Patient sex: M
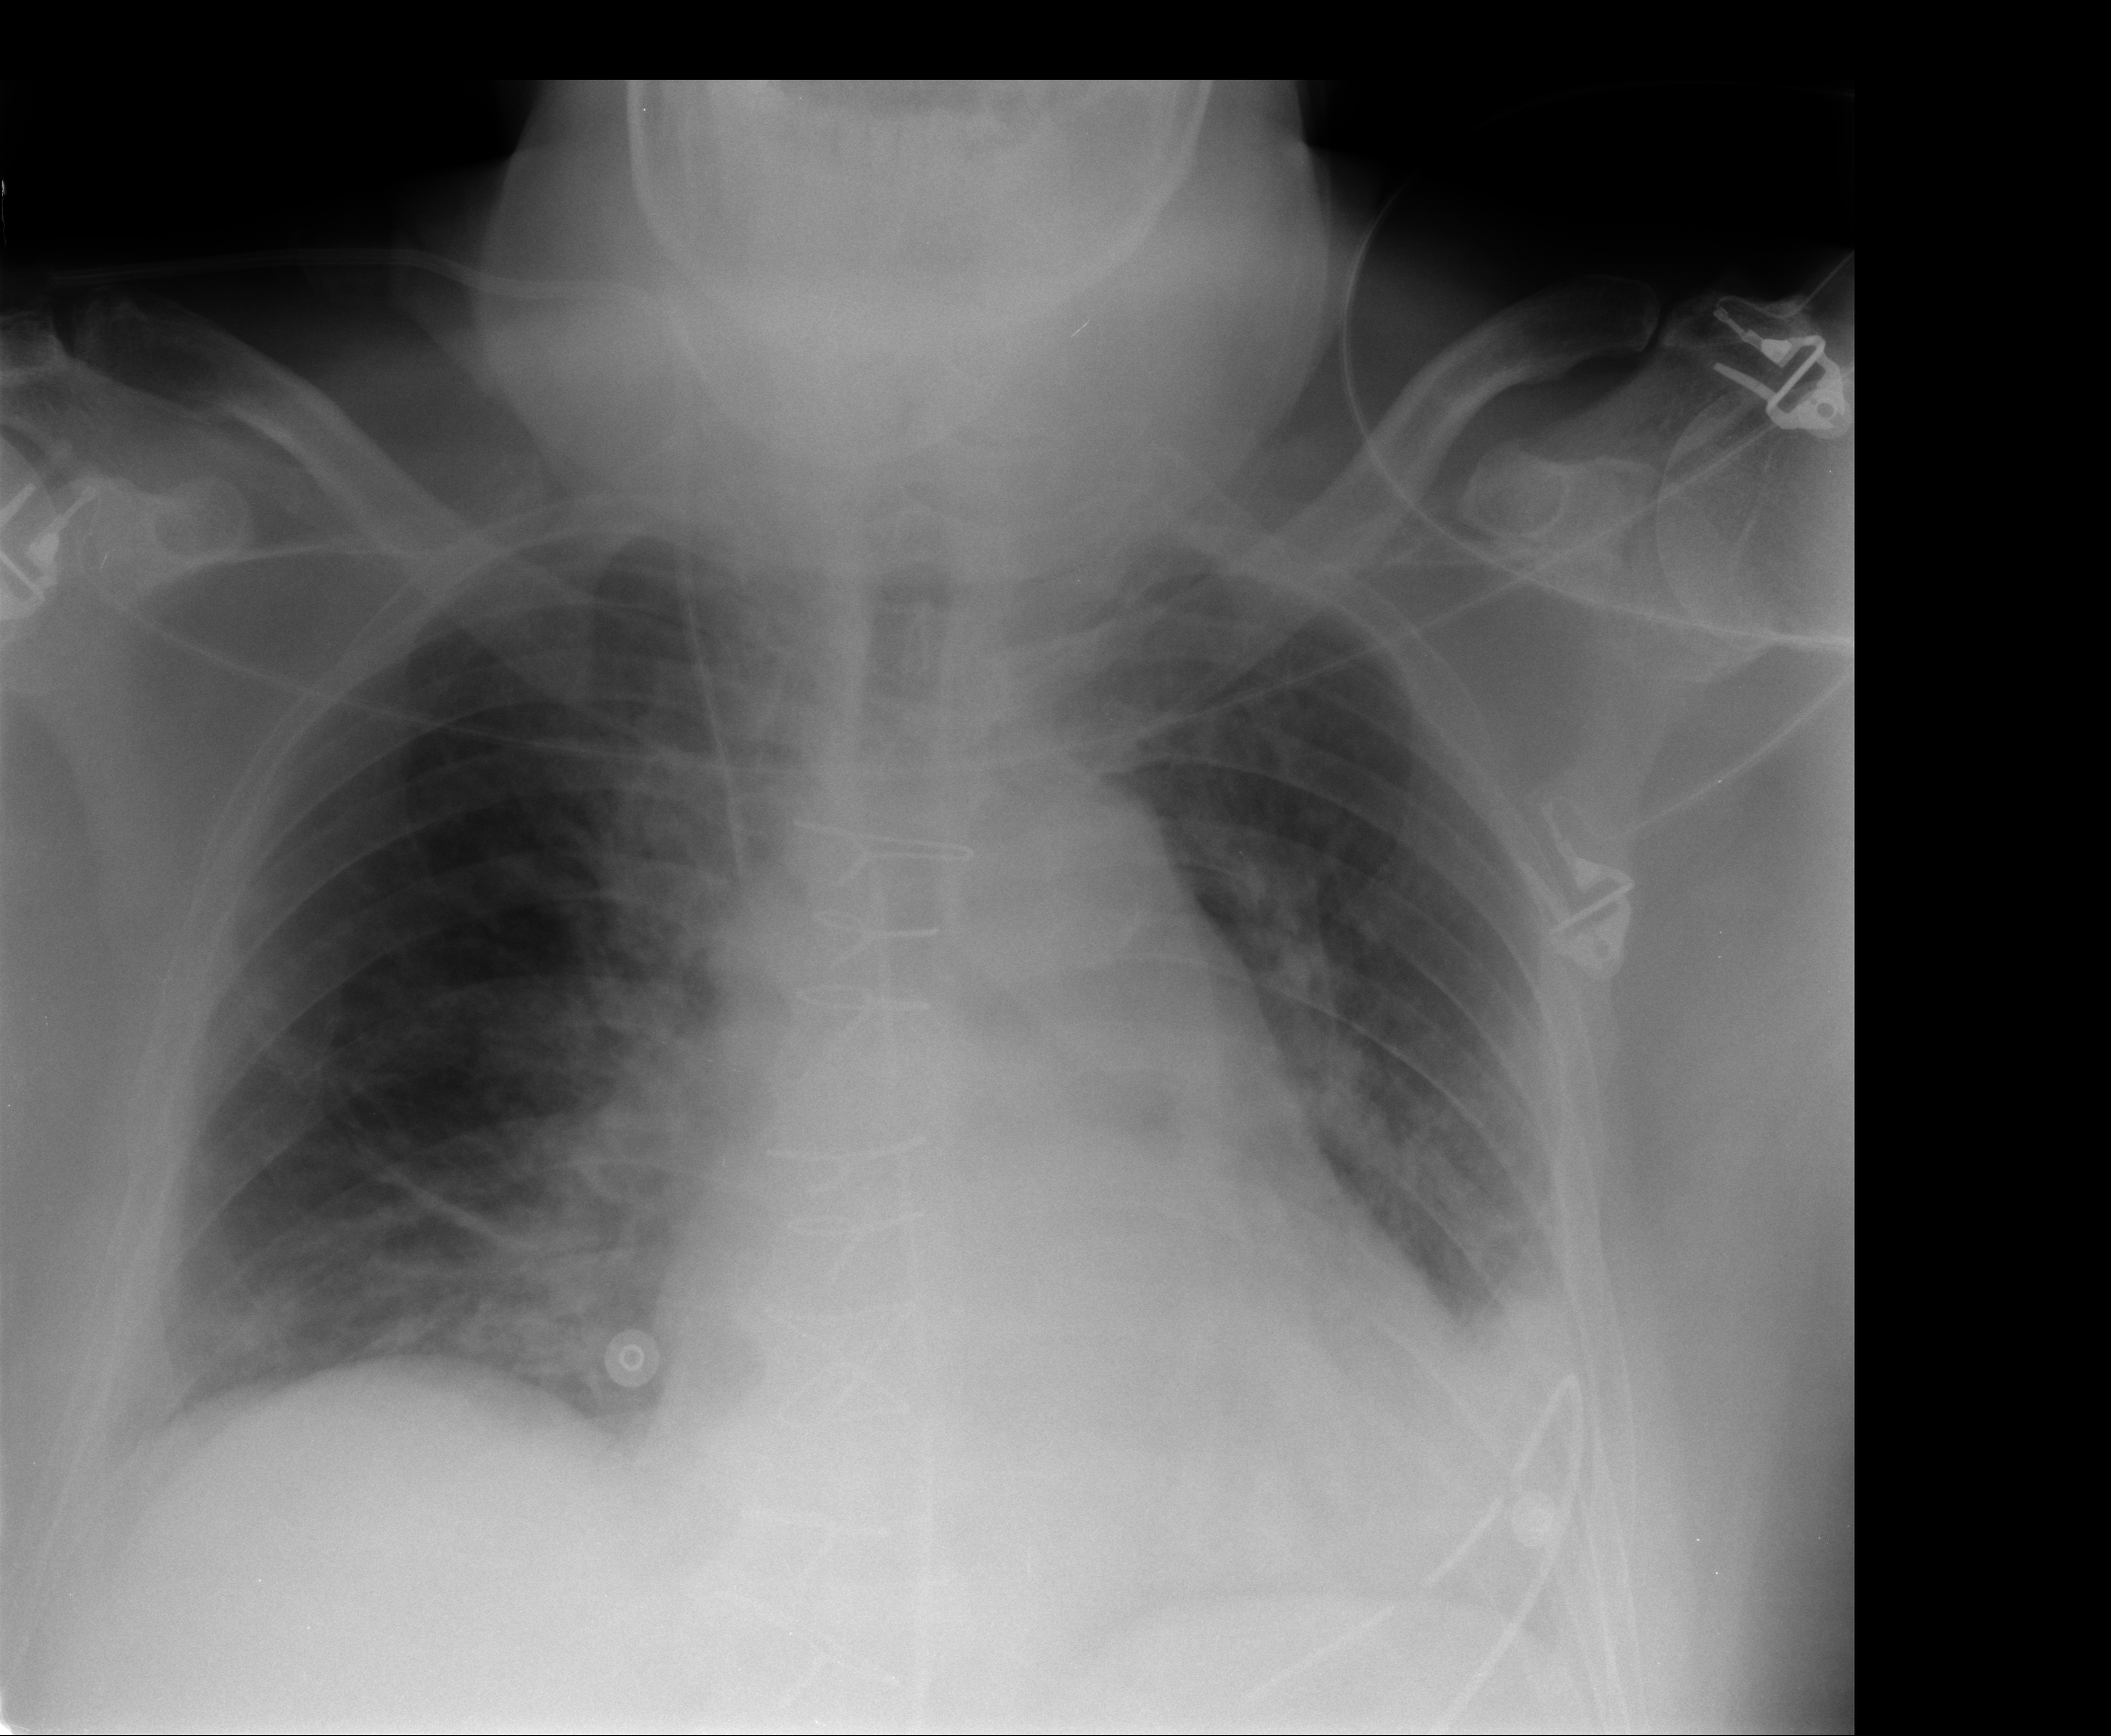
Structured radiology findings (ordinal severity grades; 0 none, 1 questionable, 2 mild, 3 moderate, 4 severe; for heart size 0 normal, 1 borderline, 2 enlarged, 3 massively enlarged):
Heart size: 2
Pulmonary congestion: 1
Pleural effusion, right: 0
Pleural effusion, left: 2
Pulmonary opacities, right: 0
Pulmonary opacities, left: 0
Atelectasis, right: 2
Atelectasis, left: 2